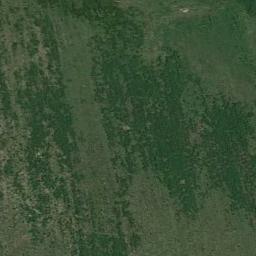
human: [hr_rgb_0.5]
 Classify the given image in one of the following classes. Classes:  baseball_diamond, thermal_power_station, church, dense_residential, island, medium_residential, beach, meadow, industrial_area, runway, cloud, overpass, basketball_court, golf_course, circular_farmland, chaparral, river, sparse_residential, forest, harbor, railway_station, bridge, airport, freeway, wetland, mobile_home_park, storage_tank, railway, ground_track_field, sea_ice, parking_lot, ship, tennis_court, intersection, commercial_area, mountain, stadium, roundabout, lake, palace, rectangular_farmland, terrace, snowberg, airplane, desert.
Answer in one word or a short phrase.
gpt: meadow